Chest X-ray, PA view. Patient: 39 years old, sex M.
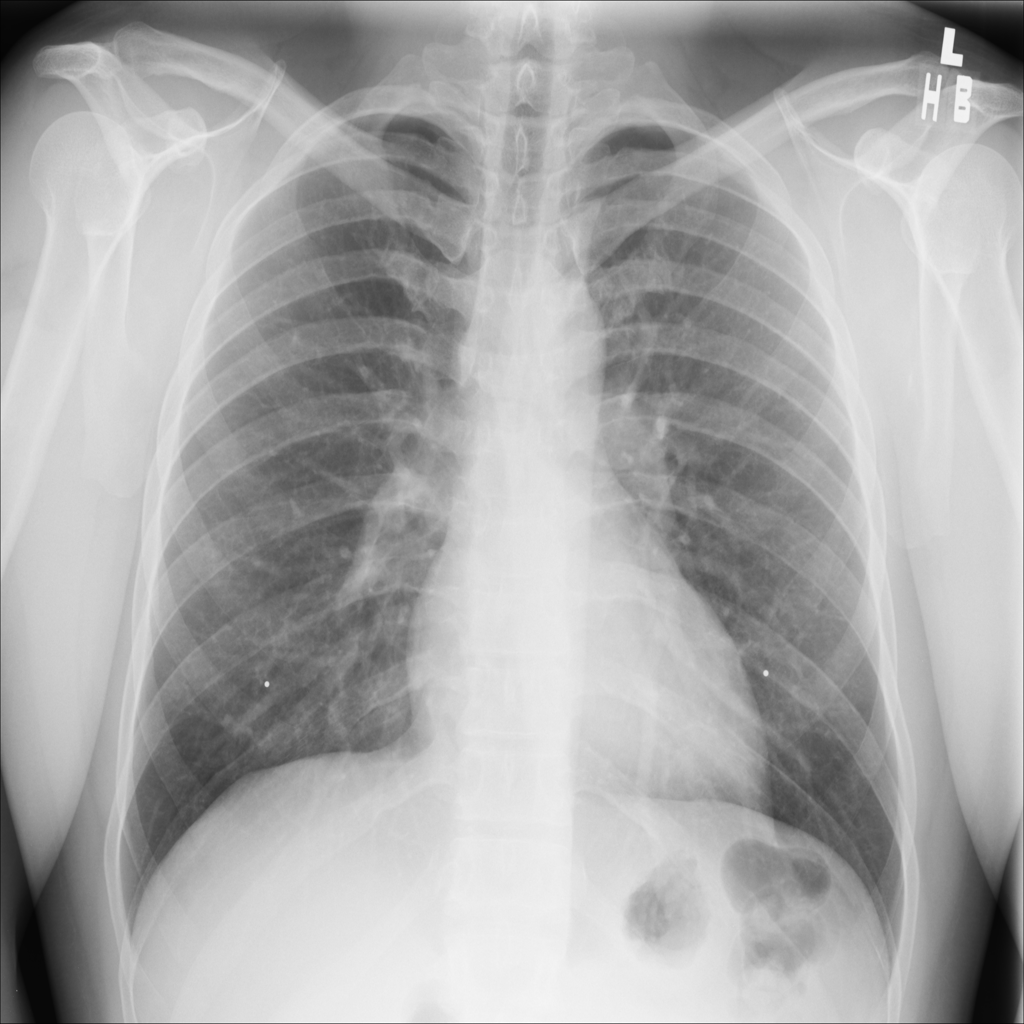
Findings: No Finding